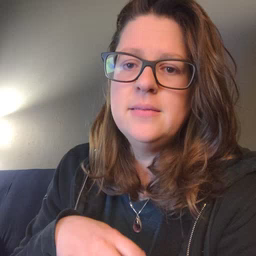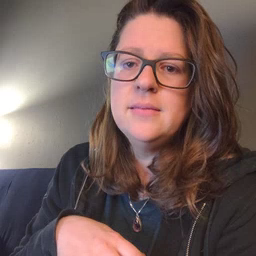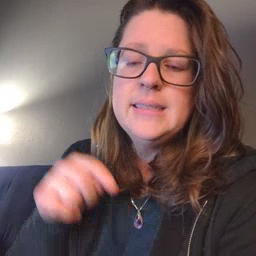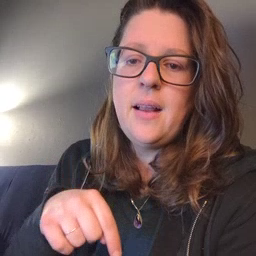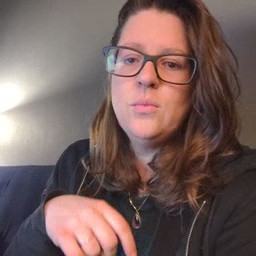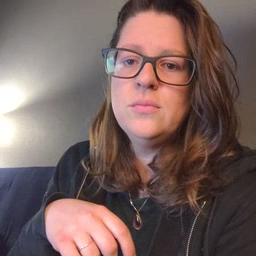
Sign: down